Interaction volume radius: 5 \u00c5
Interaction volume height: 10 \u00c5
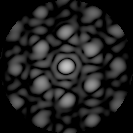
Disorder parameter: 0.3473